Field crop: tomato
Growth stage: 1
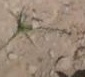
Species: cyperus